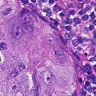
Metastatic tissue present: yes